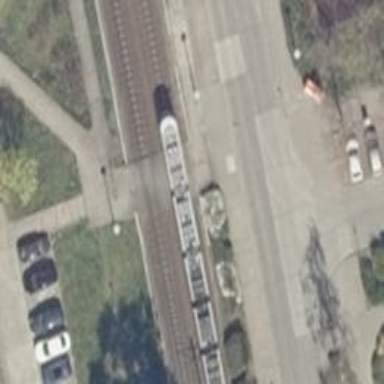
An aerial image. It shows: Uncontrolled tram railway crossing.